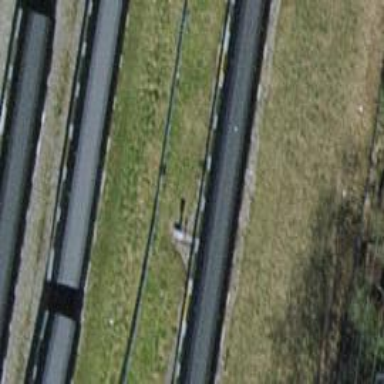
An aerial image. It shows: Railway switch.